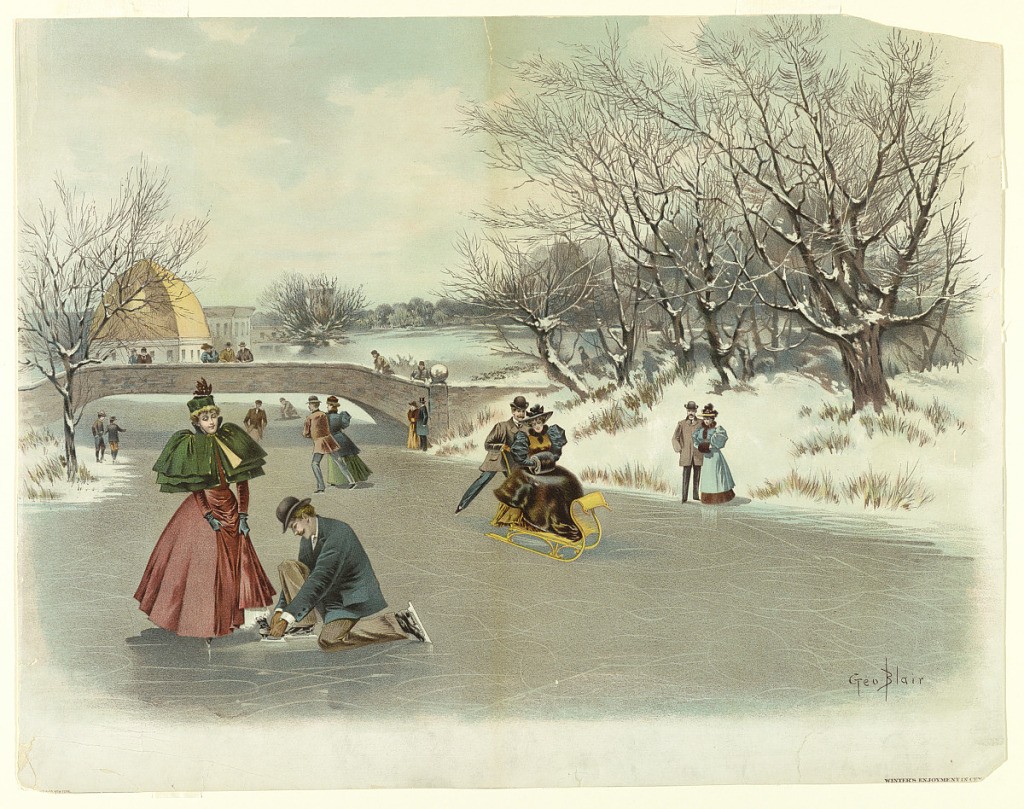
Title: Winter's Enjoyment in Central Park
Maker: George Blair, active United States, 19th c.
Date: ca. 1890
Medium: Chromolithograph on heavy white paper
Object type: Print
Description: People sledding and skating on ice; bridge left, with observers, building beyond. Foreground left, man kneeling to fix his partner's skate. Artist's name and title, lower right.